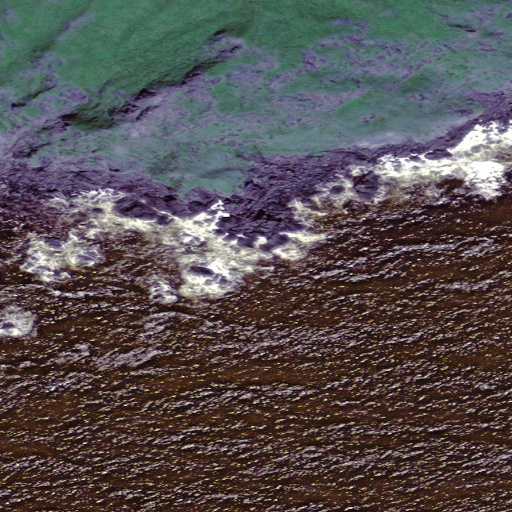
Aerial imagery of cape in Alaska named Dangerous Cape containing only unknown